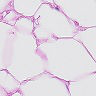
Metastatic tissue present: no